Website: macys
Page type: cart
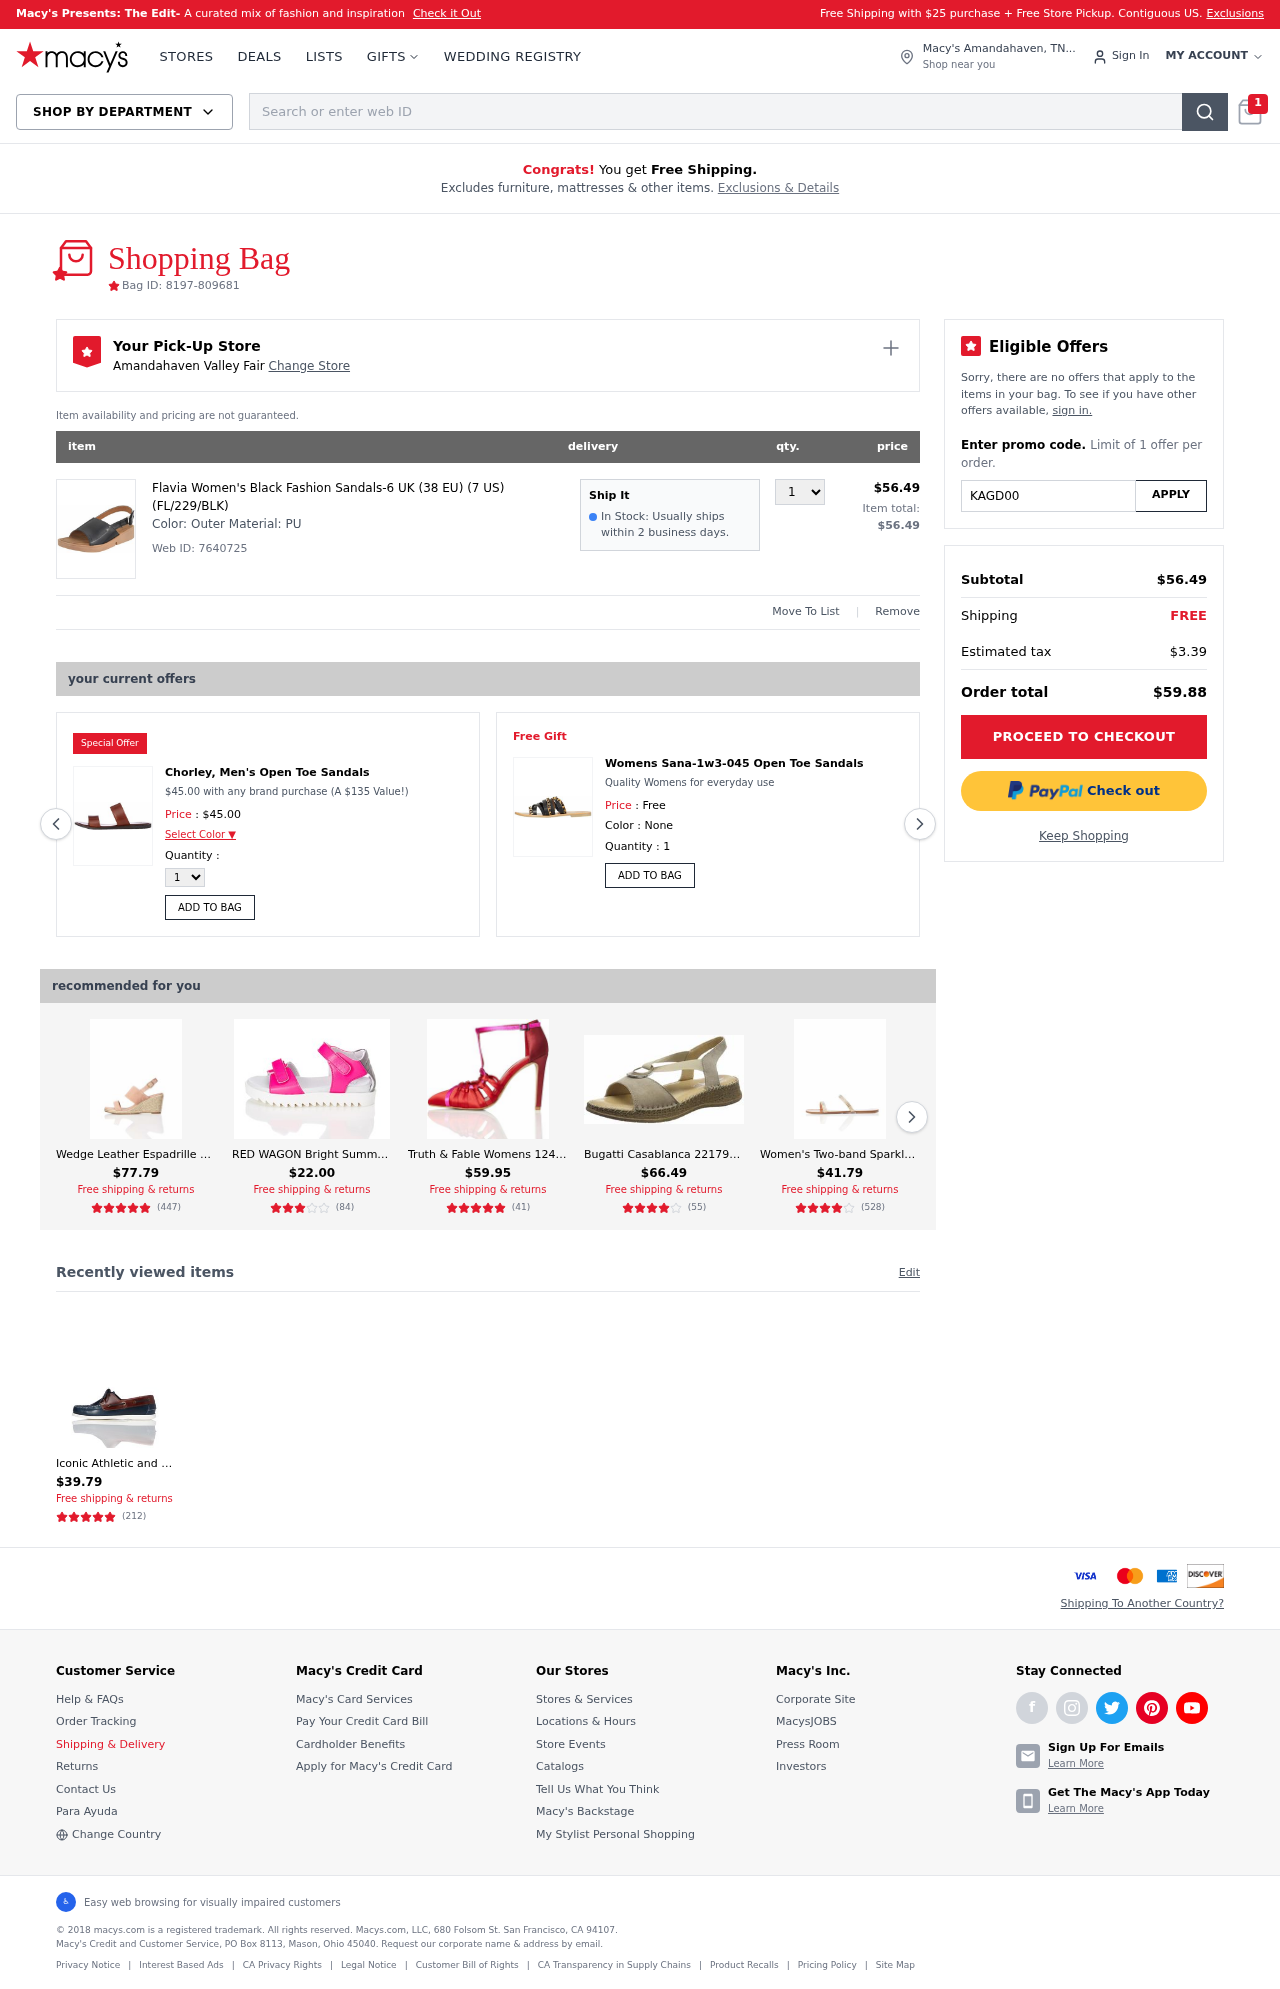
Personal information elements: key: PII_CITY
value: Amandahaven Valley Fair Change Store
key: PII_CITY_STATE
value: Amandahaven, TN
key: PII_PROMO_CODE
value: KAGD00
Product elements: key: PRODUCT1_DESC
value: Outer Material: PU
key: PRODUCT1_NAME
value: Flavia Women's Black Fashion Sandals-6 UK (38 EU) (7 US) (FL/229/BLK)
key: PRODUCT1_PRICE
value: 56.49
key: PRODUCT1_QUANTITY
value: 1
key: PRODUCT2_NAME
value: Chorley, Men's Open Toe Sandals
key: PRODUCT2_PRICE
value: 45
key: PRODUCT3_DESC
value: Quality Womens for everyday use
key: PRODUCT3_NAME
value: Womens Sana-1w3-045 Open Toe Sandals
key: PRODUCT4_NAME
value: Wedge Leather Espadrille Women's Peeptoe Sandals
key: PRODUCT4_NUM_RATINGS
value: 447
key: PRODUCT4_PRICE
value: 77.79
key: PRODUCT4_RATING
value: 4.5
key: PRODUCT5_NAME
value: RED WAGON Bright Summer Velcro Strap, Girls’ Ankle Strap Sandals
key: PRODUCT5_NUM_RATINGS
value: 84
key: PRODUCT5_PRICE
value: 22
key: PRODUCT5_RATING
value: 3.4
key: PRODUCT6_NAME
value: Truth & Fable Womens 124014 Ankle Strap Sandals
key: PRODUCT6_NUM_RATINGS
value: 41
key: PRODUCT6_PRICE
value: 59.95
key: PRODUCT6_RATING
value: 4.5
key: PRODUCT7_NAME
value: Bugatti Casablanca 2217914, Women’s Ankle Strap Sandals
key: PRODUCT7_NUM_RATINGS
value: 55
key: PRODUCT7_PRICE
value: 66.49
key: PRODUCT7_RATING
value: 3.7
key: PRODUCT8_NAME
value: Women's Two-band Sparkly Open-Toe Flat Sandals Brown Sand), US 9
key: PRODUCT8_NUM_RATINGS
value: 528
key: PRODUCT8_PRICE
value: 41.79
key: PRODUCT8_RATING
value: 4.4
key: PRODUCT9_NAME
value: Iconic Athletic and Outdoor Sandals
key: PRODUCT9_NUM_RATINGS
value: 212
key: PRODUCT9_PRICE
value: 39.79
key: PRODUCT9_RATING
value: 4.6
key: PRODUCT2_DESC
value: $45.00 with any brand purchase (A $135 Value!)
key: PRODUCT1_WEB_ID
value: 7640725
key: PRODUCT1_TOTAL
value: $56.49
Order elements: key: ORDER_NUM_ITEMS
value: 1
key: ORDER_ID
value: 8197-809681
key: ORDER_SUBTOTAL
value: $56.49
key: ORDER_TAX
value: $3.39
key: ORDER_TOTAL
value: $59.88
Search elements: key: HEADER_SEARCH
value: Search or enter web ID